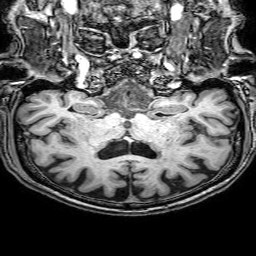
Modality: T1w
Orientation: sagittal
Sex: male
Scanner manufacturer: philips
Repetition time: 0.008218 s
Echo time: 0.0038 s